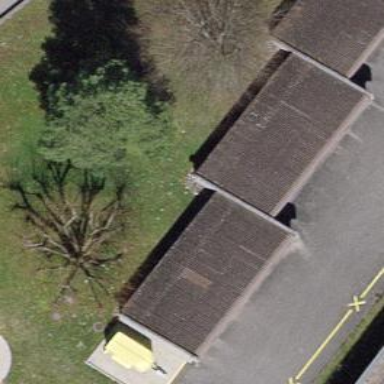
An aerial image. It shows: Garage building.